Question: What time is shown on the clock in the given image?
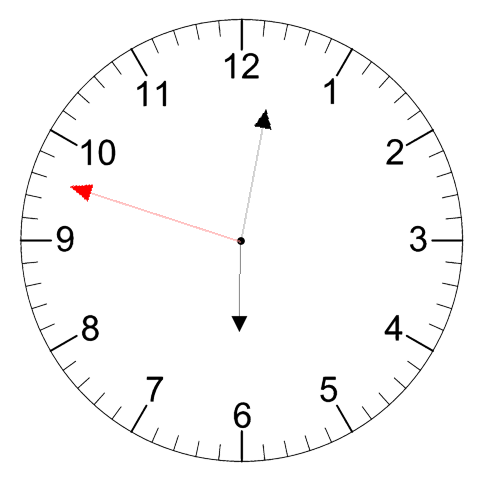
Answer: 06:01:48